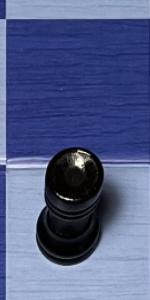
Label: Rook_Black